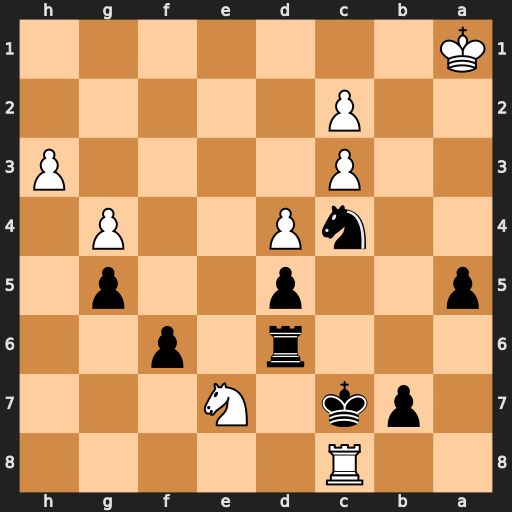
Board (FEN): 2R5/1pk1N3/3r1p2/p2p2p1/2nP2P1/2P4P/2P5/K7
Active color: b
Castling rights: -
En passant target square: -
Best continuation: Kd7 Rb8 Kxe7